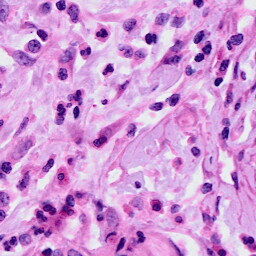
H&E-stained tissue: Cervix